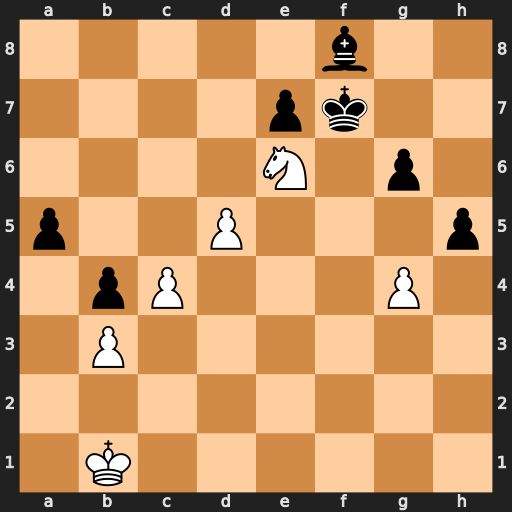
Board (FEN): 5b2/4pk2/4N1p1/p2P3p/1pP3P1/1P6/8/1K6
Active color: w
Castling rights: -
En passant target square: -
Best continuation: c5 h4 c6 h3 Ng5+